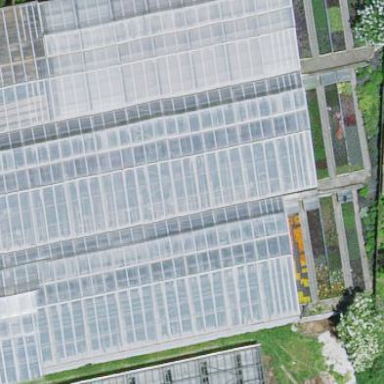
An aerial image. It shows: Greenhouse.